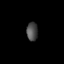
Tissue: prostate
Cell type: T cells
Senescence score: 0.3126
Nuclear area (px): 205
Mean DAPI intensity: 74.839